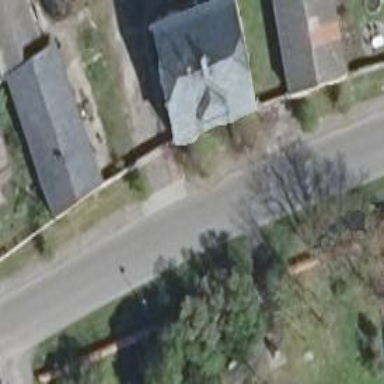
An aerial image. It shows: House with half-hipped roof oriented across the structure.